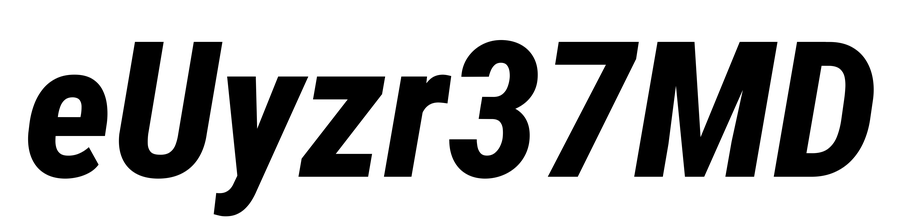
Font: Roboto-Italic_Condensed_ExtraBold_Italic